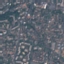
Land use / land cover: Residential